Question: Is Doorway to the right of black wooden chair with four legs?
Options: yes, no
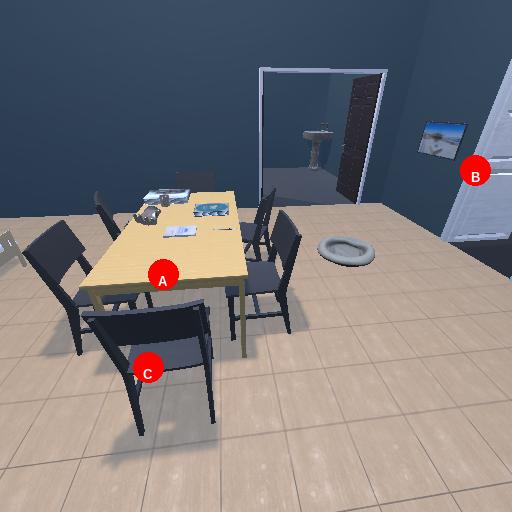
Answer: yes